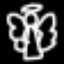
Label: angel